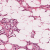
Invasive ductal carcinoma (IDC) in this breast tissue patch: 1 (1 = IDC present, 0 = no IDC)